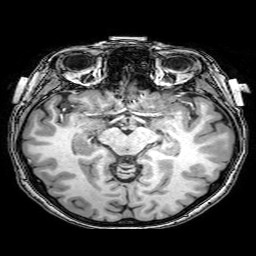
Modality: T1w
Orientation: coronal
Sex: female
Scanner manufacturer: philips
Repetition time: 0.008084 s
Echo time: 0.00369 s